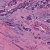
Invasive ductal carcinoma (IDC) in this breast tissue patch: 1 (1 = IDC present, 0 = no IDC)